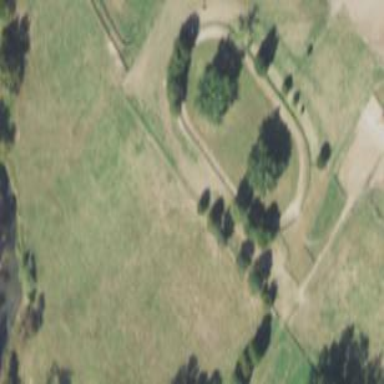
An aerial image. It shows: Track for horse racing enclosed by fence.